Question: I am very confused with a question. Question below

What is the circle and inside plus sign? and what type of expression is this? Is this any kind of Boolean algebra Or logic gates? Can anyone help how to solve it?
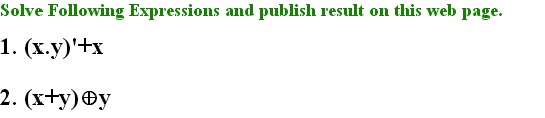
Answer: ### Which gate it is
That circle with a plus sign i.e , is known as Exclusive OR gate. It is an OPERATION of OR gate.
### Value for this Gate
Its value is true, if either one is true and the second is false. If both of the inputs are true of both are false, its false.
### Truth Table for this gate
'''
X | Y | Result
0 0 0
1 0 1
0 1 1
1 1 0
'''
This is the truth table for it.
### Your Equation
'''
(x+y)y
'''
First solve out the paranthesis part. Then use the result as 'x' and you have the 'y' on the right side of the operator. Now, check in the table for the value :) You'll get the answer. If both are true, the answer would be false, it either one is false and other is true then the result would be true. From the Truth Table of the GATE.
### Reference
For more on that refer the link
<URL>